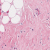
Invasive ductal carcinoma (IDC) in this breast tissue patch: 0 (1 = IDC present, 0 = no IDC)